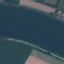
Land use / land cover: River